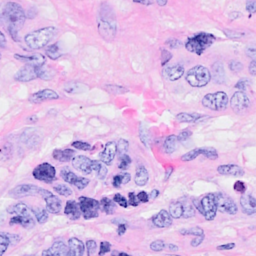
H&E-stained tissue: Breast